Question: I have used SO to help with several issues in the past. However, I cannot find a solution to something I have been struggling with for 2 days now.
I am a noob, please be kind :)
I have an app that I created using Xamarin Studio, targeted for Android. It is a basic GET request from a Rest Api. It was working perfectly until I realized I was not helping myself when it came time to create the same app in IOS and Windows. Once I changed my project to utilize a PCL I started getting errors, primarily around my RestClient class (originally got from <URL>
From my droid app class:
'''
var apiUser = GetString(Resource.String.apiUser);
var apiPass = GetString(Resource.String.apiPass);
//Get token from API
string token = authenticate(apiUser,apiPass);
public static string authenticate(string apiUser, string apiPass)
{
Authentication Auth = new Authentication ();
try
{
// set json by passing AuthenticationUrl as endpoint, returns json data
var o = JObject.Parse(EntryRepository.getJson(PJTApiUrls.getAuthenticationUrl(apiUser,apiPass)));
Auth.Token = (string)o["Token"];
return Auth.Token;
}
catch (Exception e)
{
// Couldn't do stuff. Log the exception.
// TODO possible timeout, try again, if fails again then return error message
if (e.Message.Contains("400") || e.Message.Contains("401"))
{
string error = string.Format("Invalid credentials, please try again");
return error;
} else {
string error = string.Format ("An error occurred:
{0}", e.Message);
return error;
}
}
}
'''
getAuthenticationUrl gets the api URL.
Here is getJson (in PCL):
'''
public static string getJson(string endpoint)
{
string apiurl = endpoint;
var client = new _RestClient();
client.EndPoint = apiurl;
client.ContentType = "application/json";
client.Method = HttpVerb.GET;
//client.Method = HttpVerb.POST;
client.PostData = "";
//client.PostData = "{postData: value}";
//client.PostData = "{'someValueToPost': 'The Value being Posted'}";
var json = client._MakeRequestAsync();
// to append parameters, pass them into make request:
//var json = client.MakeRequest("?param=0");
return json.ToString();
}
'''
And for the _RestClient class (in PCL):
'''
public async Task<string> _MakeRequestAsync()
{
try {
var request = _MakeRequestAsync ("");
return await request;
}
catch (Exception e){
return e.Message;
}
}
public async Task<string> _MakeRequestAsync(string parameters)
{
var uri = new Uri(EndPoint + parameters);
var request = WebRequest.Create(uri) as HttpWebRequest;
using (var response = await request.GetResponseAsync () as HttpWebResponse) {
var responseValue = string.Empty;
if (response.StatusCode != HttpStatusCode.OK) {
var message = String.Format ("Request failed. Received HTTP {0}", response.StatusCode);
throw new Exception (message);
}
// grab the response
using (var responseStream = await Task.Factory.FromAsync<Stream>(request.BeginGetRequestStream, request.EndGetRequestStream, null)) {
//using (var responseStream = response.GetResponseStream ()) {
if (responseStream != null)
using (var reader = new StreamReader (responseStream)) {
responseValue = reader.ReadToEnd ();
}
}
return responseValue;
}
}
'''
responseValue is returning null
return await request is saying "Status = Waiting for activation"
I have also had the error: "Unexpected character encountered while parsing value: S. Path '', line 0, position 0."
But this works if the RestClient class is within Droid (Instead of the shared PCL) and contains the following:
'''
public string MakeRequest ()
{
return MakeRequest ("");
}
public string MakeRequest (string parameters)
{
var request = (HttpWebRequest)WebRequest.Create (EndPoint + parameters);
request.Method = Method.ToString ();
request.ContentLength = 0;
request.ContentType = ContentType;
if (!string.IsNullOrEmpty (PostData) && Method == HttpVerb.POST) {
var bytes = Encoding.GetEncoding ("iso-8859-1").GetBytes (PostData);
request.ContentLength = bytes.Length;
using (var writeStream = request.GetRequestStream ()) {
writeStream.Write (bytes, 0, bytes.Length);
}
}
using (var response = (HttpWebResponse)request.GetResponse ()) {
var responseValue = string.Empty;
if (response.StatusCode != HttpStatusCode.OK) {
var message = String.Format ("Request failed. Received HTTP {0}", response.StatusCode);
throw new ApplicationException (message);
}
// grab the response
using (var responseStream = response.GetResponseStream ()) {
if (responseStream != null)
using (var reader = new StreamReader (responseStream)) {
responseValue = reader.ReadToEnd ();
}
}
return responseValue;
}
}
'''
I cannot figure this out, any help/guidance is appreciated. Let me know if I can clarify anything.
***** UPDATE ***** Thanks to @milen-pavlov help thus far, here is where I am currently at:
in Android project:
'''
var apiUser = GetString(Resource.String.apiUser);
var apiPass = GetString(Resource.String.apiPass);
//Get token from API
var token = await authenticate(apiUser,apiPass);
lblOutput.Text = token;
'''
calls (also in Android project):
'''
public static async Task<string> authenticate(string apiUser, string apiPass)
{
Authentication Auth = new Authentication ();
try
{
// set json by passing AuthenticationUrl as endpoint, returns json data
var o = JObject.Parse(await EntryRepository.getJson(PJTApiUrls.getAuthenticationUrl(apiUser,apiPass)));
Auth.Token = (string)o["Token"];
return Auth.Token;
}
catch (Exception e)
{
if (e.Message.Contains("400") || e.Message.Contains("401"))
{
string error = string.Format("Invalid credentials, please try again");
return error;
} else {
string error = string.Format ("An error occurred:
{0}", e.Message);
return error;
}
}
}
'''
Calls json class in PCL project:
'''
public static async Task<string> getJson(string endpoint)
{
string apiurl = endpoint;
var client = new _RestClient();
client.EndPoint = apiurl;
client.ContentType = "application/json";
client.Method = HttpVerb.GET;
client.PostData = "";
var json = await client._MakeRequestAsync();
return json;
}
'''
which then calls restclient class in PCL project:
'''
public async Task<string> _MakeRequestAsync()
{
var request = _MakeRequestAsync ("");
return await request;
}
public async Task<string> _MakeRequestAsync(string parameters)
{
var uri = new Uri(EndPoint + parameters);
using (var client = new HttpClient())
{
var response = await client.GetAsync(uri);
return await response.Content.ReadAsAsync<string>();
};
}
'''
End result/error:

Any guidance is appreciated!
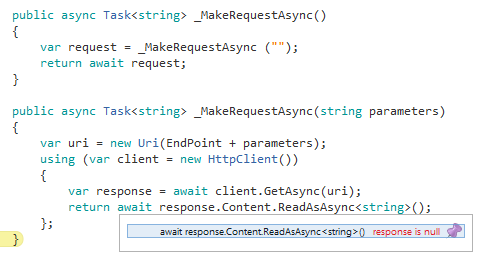
Answer: Can you use 'HttpClient' instead?
Sample 'Get' request will look similar to this:
'''
public async Task<string> _MakeRequestAsync(string parameters)
{
var uri = new Uri(EndPoint + parameters);
using (var client = new HttpClient())
{
var response = await client.GetAsync(uri);
return await result.Content.ReadAsStringAsync();
};
}
'''